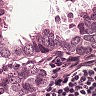
Metastatic tissue present: yes